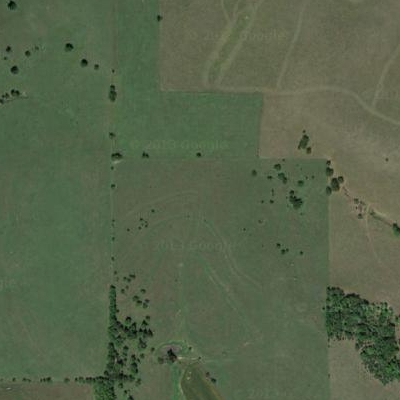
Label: Grass